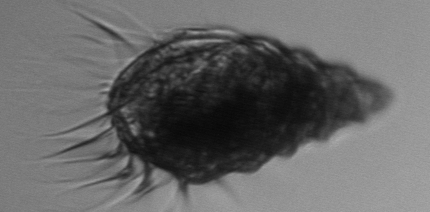
Label: Laboea_strobila